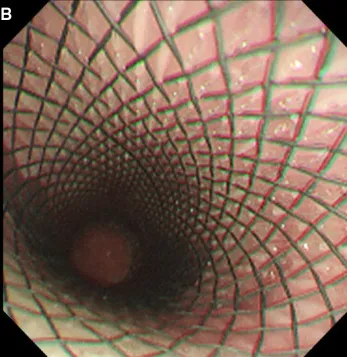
Installation of an esophageal stent.
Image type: pathology (gram)